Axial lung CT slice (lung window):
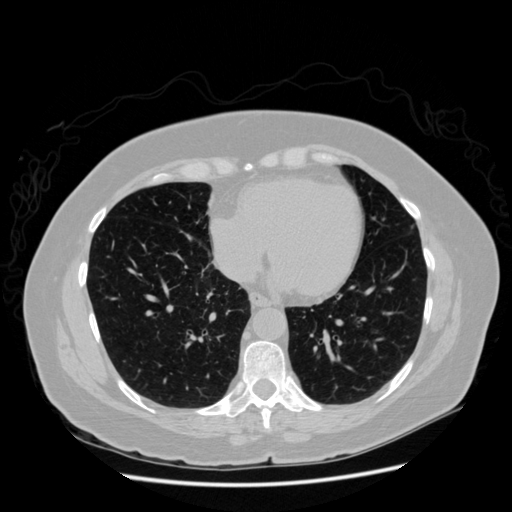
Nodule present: no